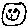
Label: smiley face